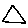
Label: triangle